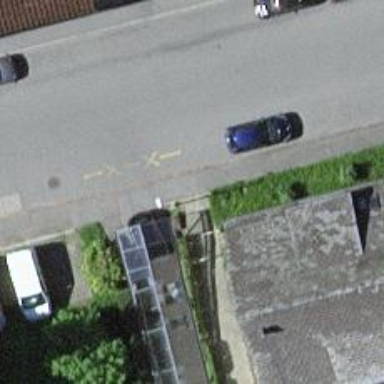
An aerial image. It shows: Cycle barrier.